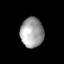
Tissue: lung
Cell type: Epithelial cells
Senescence score: 0.5525
Nuclear area (px): 672
Mean DAPI intensity: 162.534